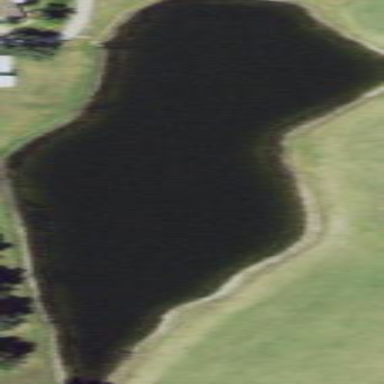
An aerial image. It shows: Peaceful pond surrounded by nature.